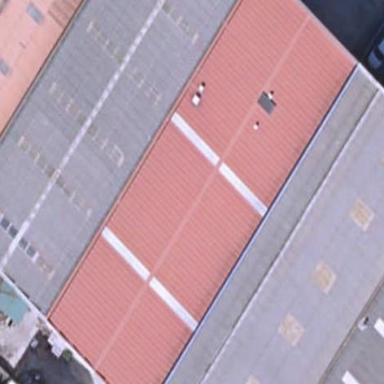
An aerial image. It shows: Industrial building.